Question: I have implemented a 'NavigationDrawer' in my application. I would like to know how I can add a vertical shadow effect which is below the main Fragment, similar to the picture below.

I have one image on my drawable with the shadow image. It's called "drawer_shadow.9" but I don't know how I can implement this inside my 'NavigationDrawer'.
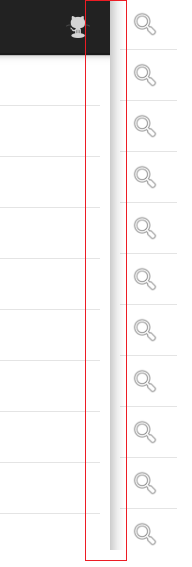
Answer: You will need to use a drawable for the shadow. Use the 'setDrawerShadow' method on the navigationDrawer object. For example:
'''
navigationDrawer.setDrawerShadow(R.drawable.someDrawable, GravityCompat.START);
'''
Link to the official document: <URL>
Hope this helps